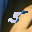
Label: 5